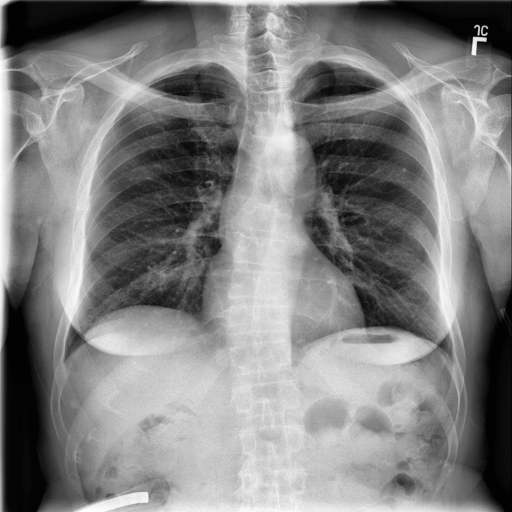
Finding: NORMAL